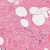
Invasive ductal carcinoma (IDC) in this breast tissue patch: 0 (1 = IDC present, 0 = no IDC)